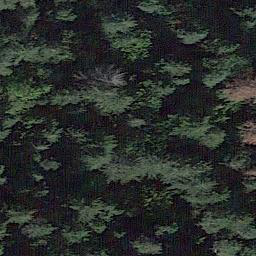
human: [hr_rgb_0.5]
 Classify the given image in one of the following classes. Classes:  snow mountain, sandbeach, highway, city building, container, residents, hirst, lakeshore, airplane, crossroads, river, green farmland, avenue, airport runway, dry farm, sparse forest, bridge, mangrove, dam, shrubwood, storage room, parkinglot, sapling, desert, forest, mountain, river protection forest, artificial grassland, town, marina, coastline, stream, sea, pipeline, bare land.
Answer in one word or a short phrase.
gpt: forest